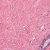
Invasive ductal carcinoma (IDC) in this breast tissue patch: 0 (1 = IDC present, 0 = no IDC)